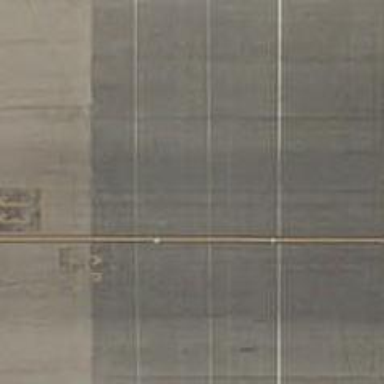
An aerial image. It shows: View of taxiway at the airport.